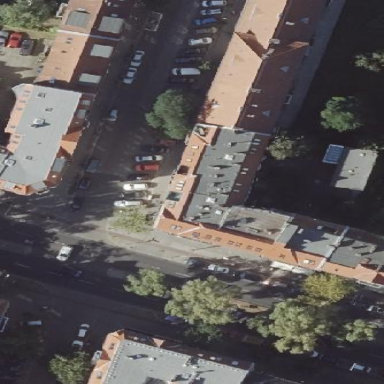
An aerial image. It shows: Residential building with unique double saltbox roof shape.